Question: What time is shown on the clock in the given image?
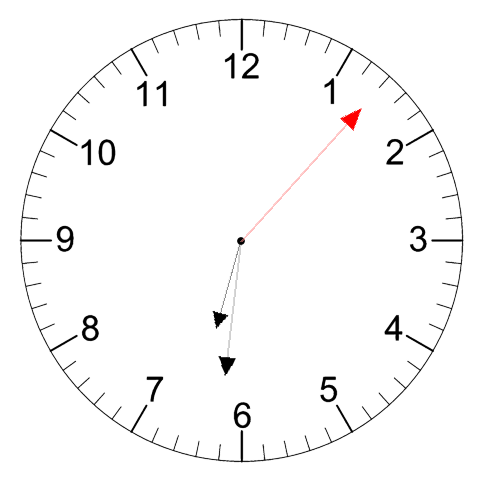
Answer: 06:31:07